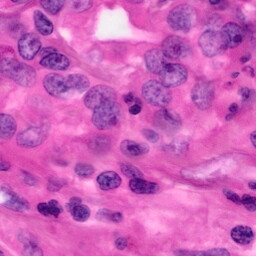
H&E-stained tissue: Pancreatic